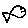
Label: fish